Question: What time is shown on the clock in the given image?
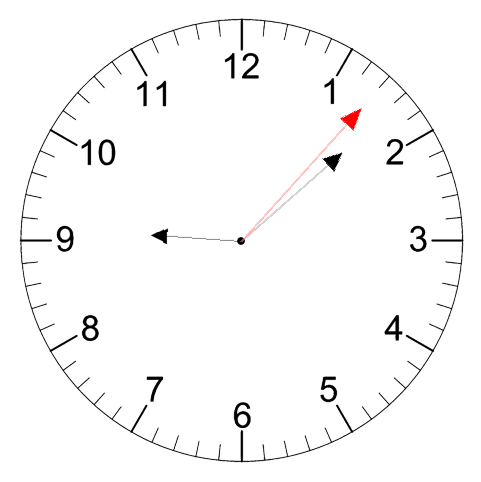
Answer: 09:08:07